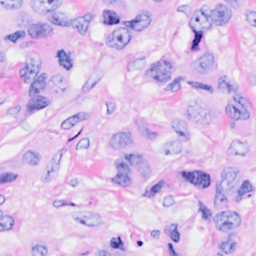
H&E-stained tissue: Breast